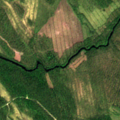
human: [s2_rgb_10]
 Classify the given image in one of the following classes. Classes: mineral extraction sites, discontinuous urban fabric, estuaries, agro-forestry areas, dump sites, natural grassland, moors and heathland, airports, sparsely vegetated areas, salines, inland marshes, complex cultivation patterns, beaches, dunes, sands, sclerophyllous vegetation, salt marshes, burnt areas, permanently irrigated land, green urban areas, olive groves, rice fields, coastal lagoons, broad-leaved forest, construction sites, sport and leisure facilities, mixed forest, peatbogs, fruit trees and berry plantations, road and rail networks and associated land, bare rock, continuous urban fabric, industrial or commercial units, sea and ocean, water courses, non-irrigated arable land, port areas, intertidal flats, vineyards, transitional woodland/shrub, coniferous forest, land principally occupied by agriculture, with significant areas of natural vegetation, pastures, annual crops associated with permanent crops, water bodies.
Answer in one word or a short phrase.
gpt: coniferous forest, transitional woodland/shrub